Question: First of all, as I am using VB6, please confine your kind suggestions to techniques applied to VB6.

I have a set of controls related to each other as the above figure shows. It includes several treeviews, a split bar, a listview, a subform( a usercontrol), and etc.
When I click or change the treeview nodes in the left, the right controls will change their display accordingly, and vice versa.
The data behind the scene is maintained in an Access database.
This set of data management and display is used in several different applications. So I wrote several classes to implement the logic and include these classes modules again and again in my applications.
So I am actually my classes in a "copy and paste" mode. It works but it have problems. If I make a change in a class, I have to change it in several applications.
These days I am thinking about making them into the so-called ActiveX components. But I am not sure which kind of ActiveX components should I develop to reuse the whole architecture.
In a nutshell, I want to know than just "copy and paste". Below is some ideas or expectation of the new "graceful REUSE", but not confine to them.
(1) I hope it looks like an ActiveX control which has a property page so that I can set some properties of it during design time.
(2) For different applications, the subform in the right may display different information and has different controls and may need extra coding and designing.
(3) Also I may need to code some new behaviour for the treeview and listview for different applications. This requirement make a whole usercontrol for the whole form not suitable. because MSDN said "References to ActiveX controls,should never be returned to client applications. "
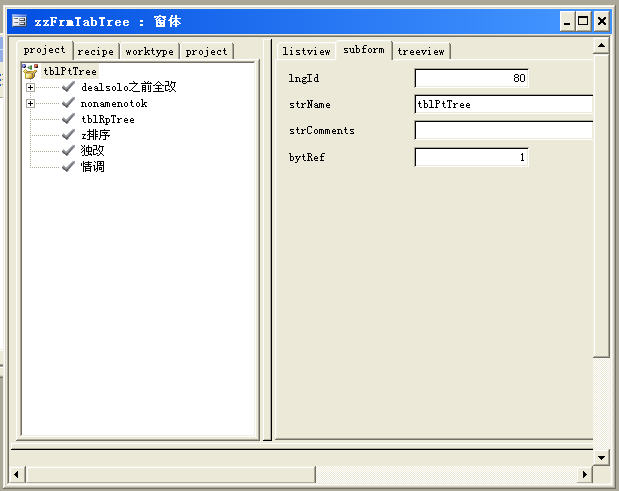
Answer: - - - - -
This will effectively eliminate copy and paste between the different apps.
For example for my metal cutting application I have a Shape Form, a Shape Screen class, and a bunch of shape classes. Two of the methods of the shape class are DrawScreen which has a parameters of type ShapeScreen, and GetValues which also has a parameter of type ShapeScreen.
DrawScreen uses the method of ShapeScreen to setup the entry screen and Shape Screen setup the Form through the IShapeForm interface. The GetValues uses Shape Screen methods to get the entered shape values which in turns uses the IShapeForm to get the values from the form.
This setup proved useful when we had to develop different shape entry forms in response to customer requests. The new form just implemented the IShapeForm interface and the rest of the software was untouched.